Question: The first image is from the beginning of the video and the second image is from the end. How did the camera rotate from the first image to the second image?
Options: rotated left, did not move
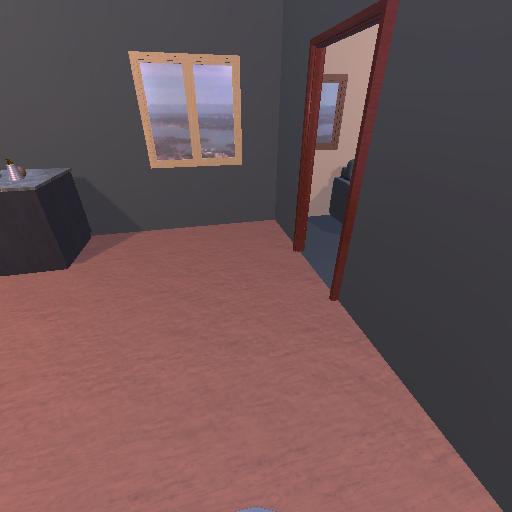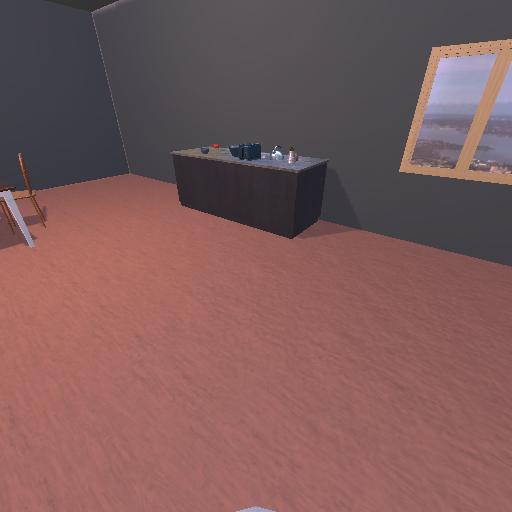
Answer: rotated left